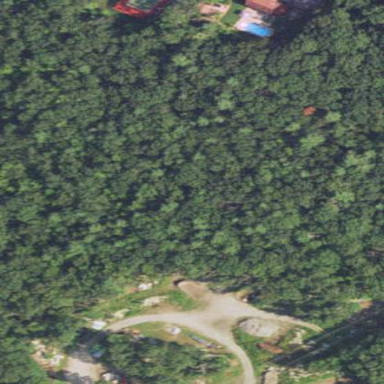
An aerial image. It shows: Mixed woodland area with various types of leaves.